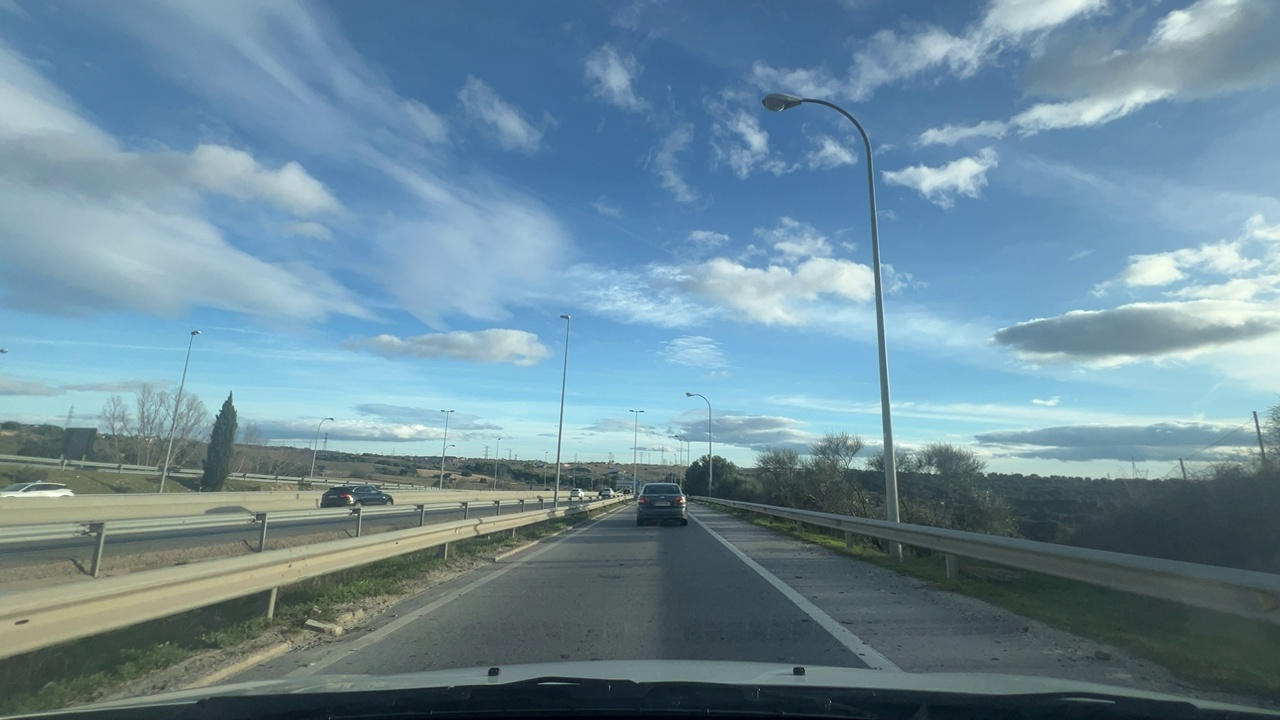
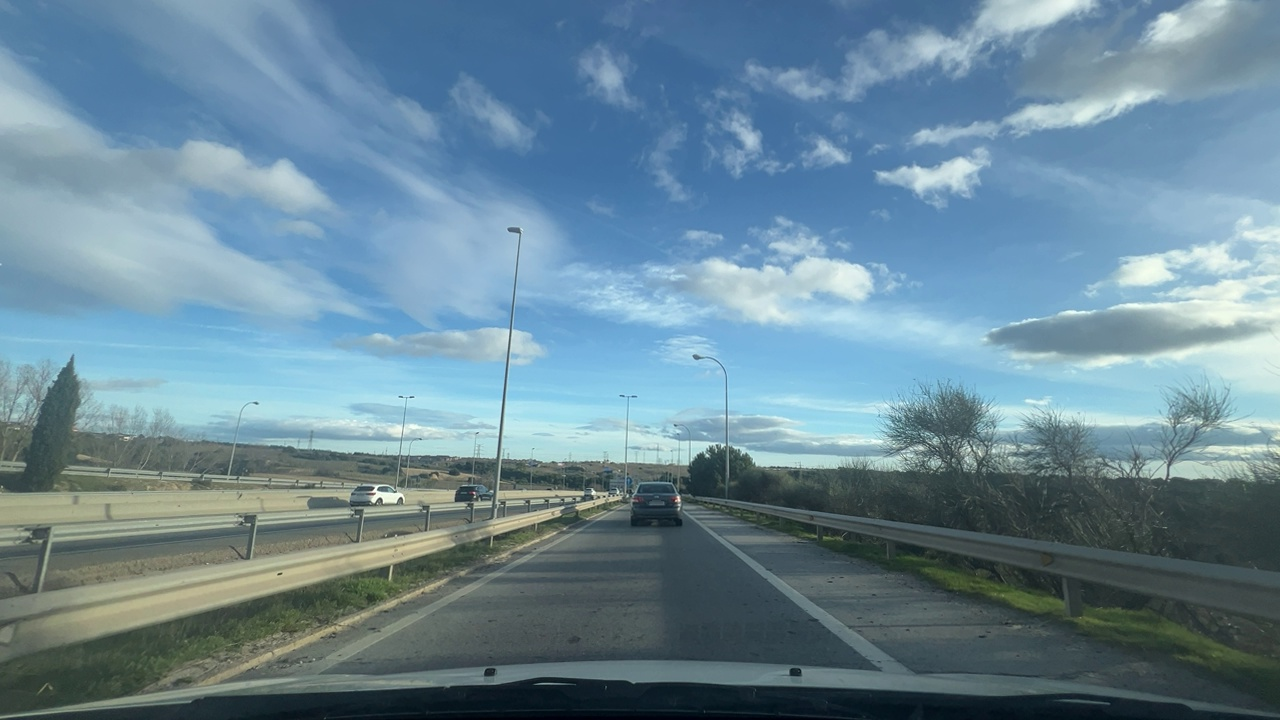
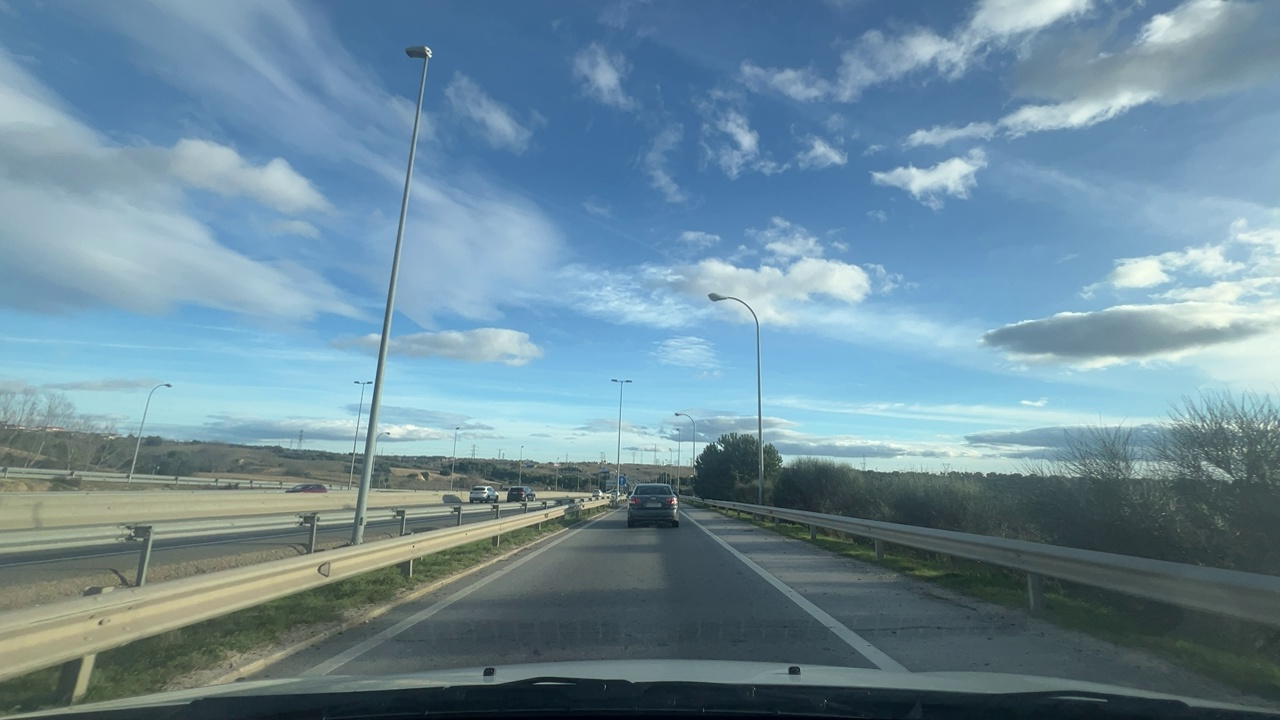
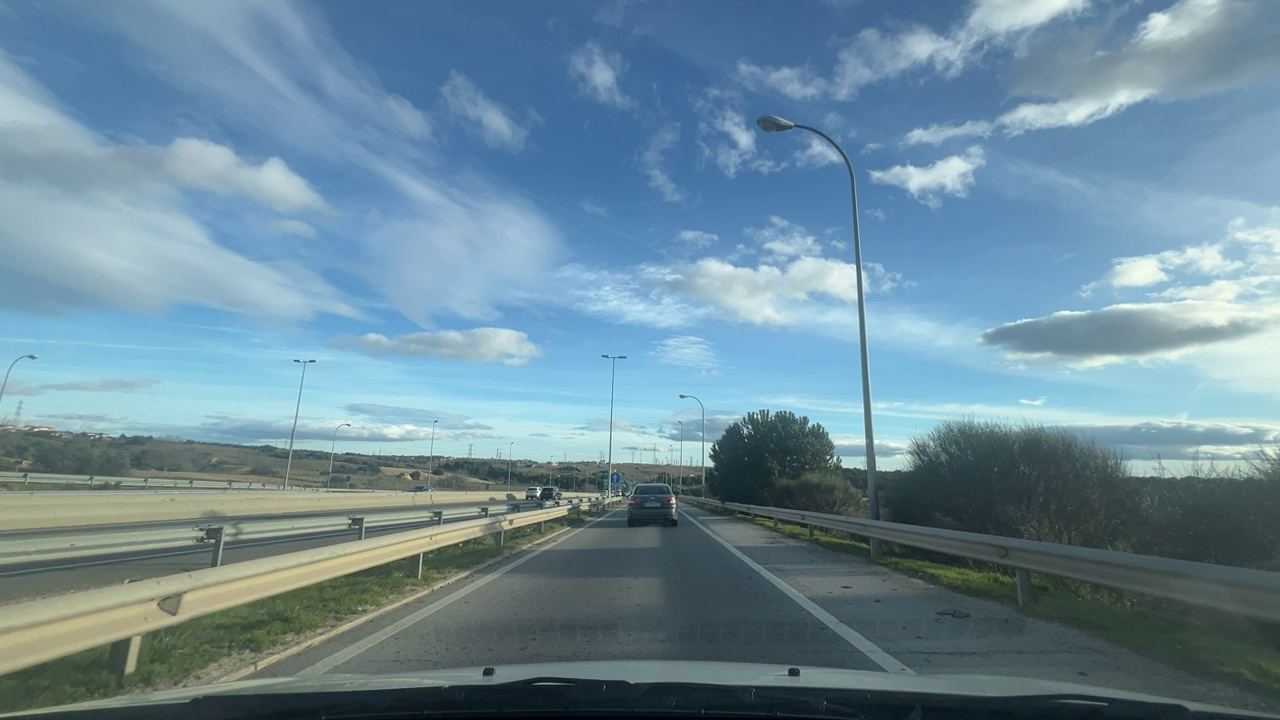
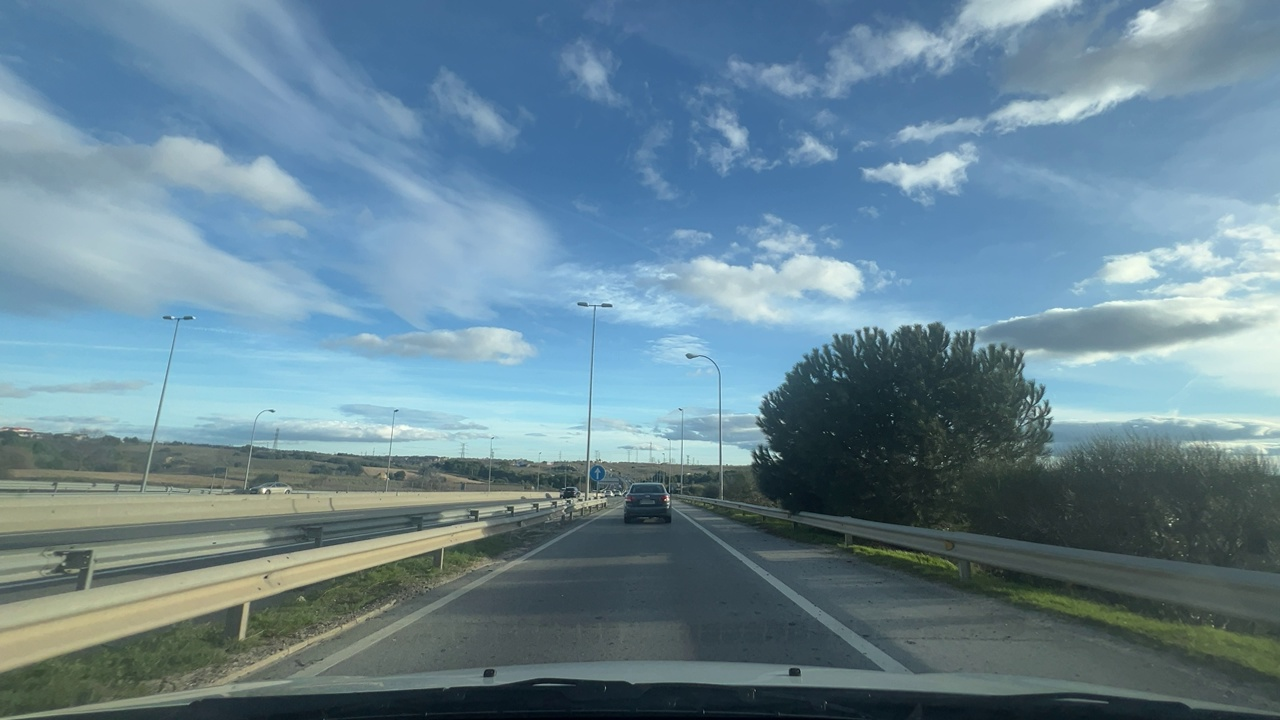
Situation: empty
Question: Do lane markings from two different lanes converge into a single lane?
Answer: No
Reasoning: No lane visibly merges into another lane

Situation: empty
Question: Is the ego vehicle currently inside a roundabout?
Answer: No
Reasoning: There are no roundabouts visible

Situation: empty
Question: Is a roundabout visible ahead in the ego direction?
Answer: No
Reasoning: there are no roundabouts visible ahead

Situation: empty
Question: Is the ego vehicle stationary while another vehicle crosses its path within the roundabout?
Answer: No
Reasoning: The ego vehicle is travelling at speed